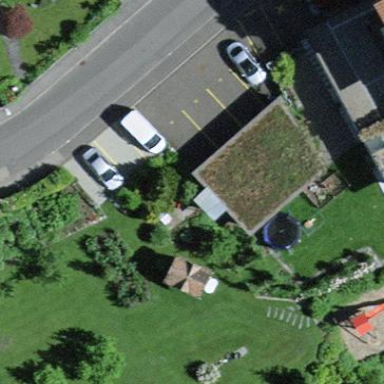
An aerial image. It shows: Group of garages.